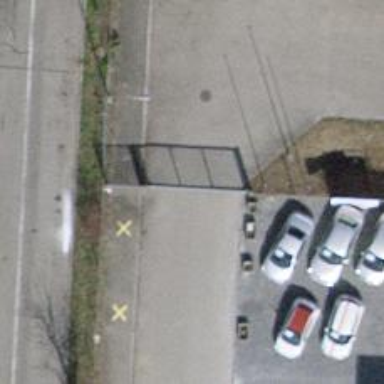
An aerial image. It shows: Gate.